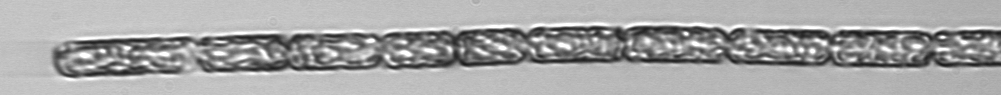
Label: Dactyliosolen_fragilissimus